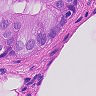
Metastatic tissue present: yes